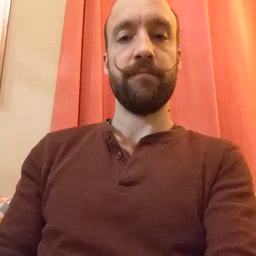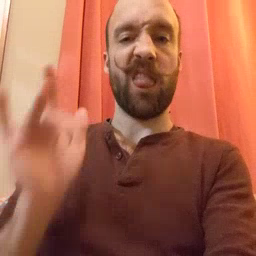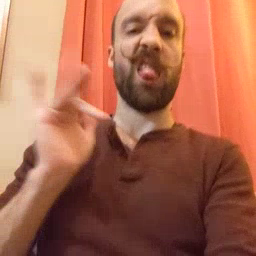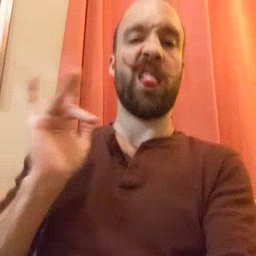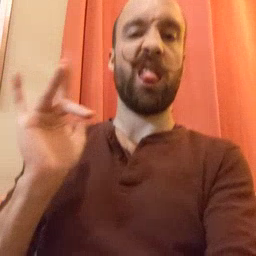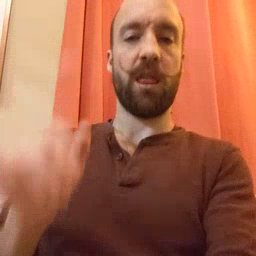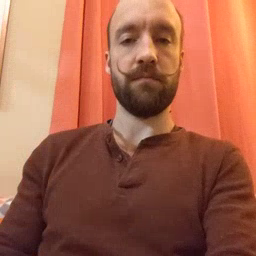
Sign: yucky